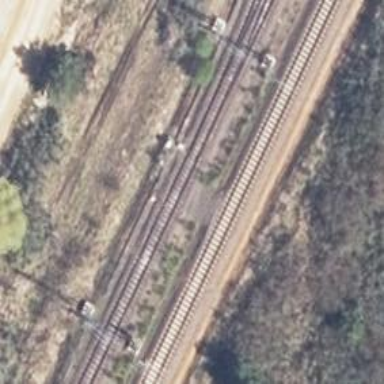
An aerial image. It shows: Railway switch.